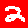
Digit: 2